Question: I'm developing a python memory based game and having a problem to find the number of box the user clicks, according of the position of the cursor.
I already have this:
'''
number = ev.pos[y]//boxsize*numboxsx+ev.pos[x]//boxsize
'''
(with this line I get what you can see on the left of the picture in red)
But I have to consider: 'mx' and 'my', they are the margin, because the boxes are centered. (What I show in the right of the picture in green).
So, how can I modify the line to get the number of box with the margin?

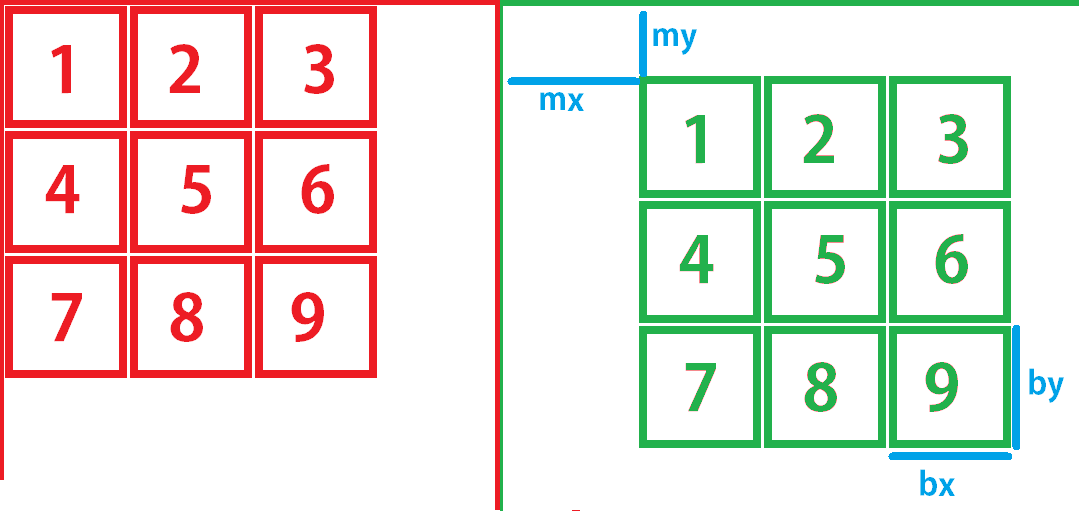
Answer: You need to subtract the margins from the cursor position. Think of it as translating from absolute coordinates (where the cursor is on the screen) to relative coordinates (where the cursor is relative to your boxes).
'''
relx, rely = ev.pos[x] - mx, ev.pos[y] - my
number = rely//boxsize*numboxsx + relx//boxsize
'''